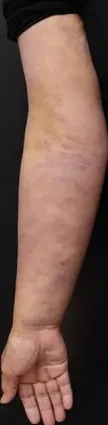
Skin pigmentation in the. Right forearm.
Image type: medical_photograph (skin_photograph)